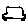
Label: car